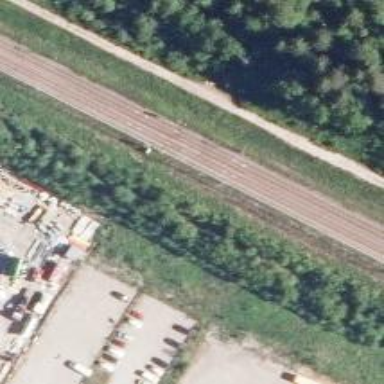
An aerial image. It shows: Railway signal.